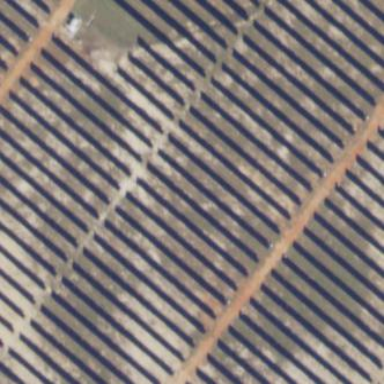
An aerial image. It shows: Solar photovoltaic panel generator.